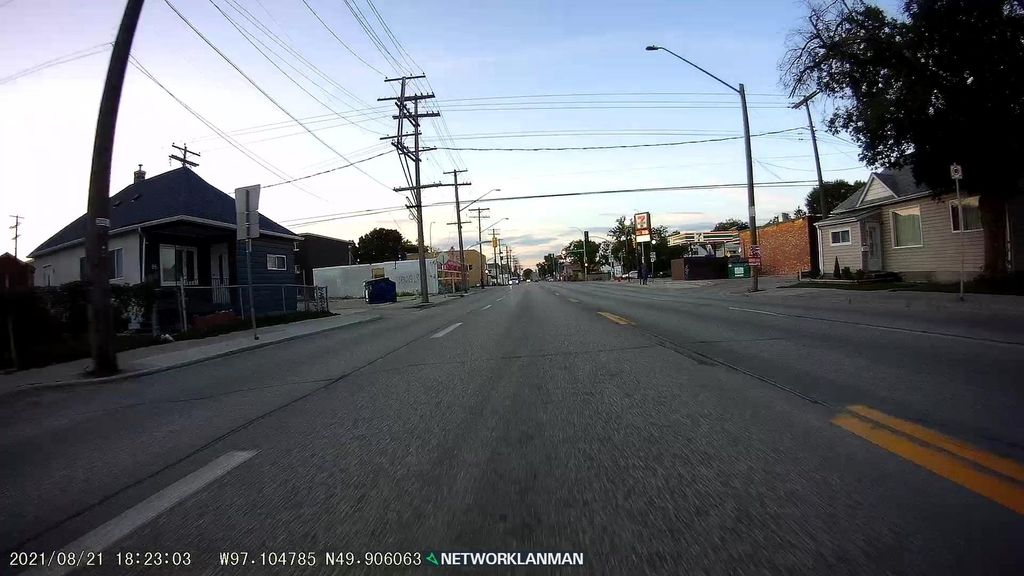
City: winnipeg